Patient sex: F
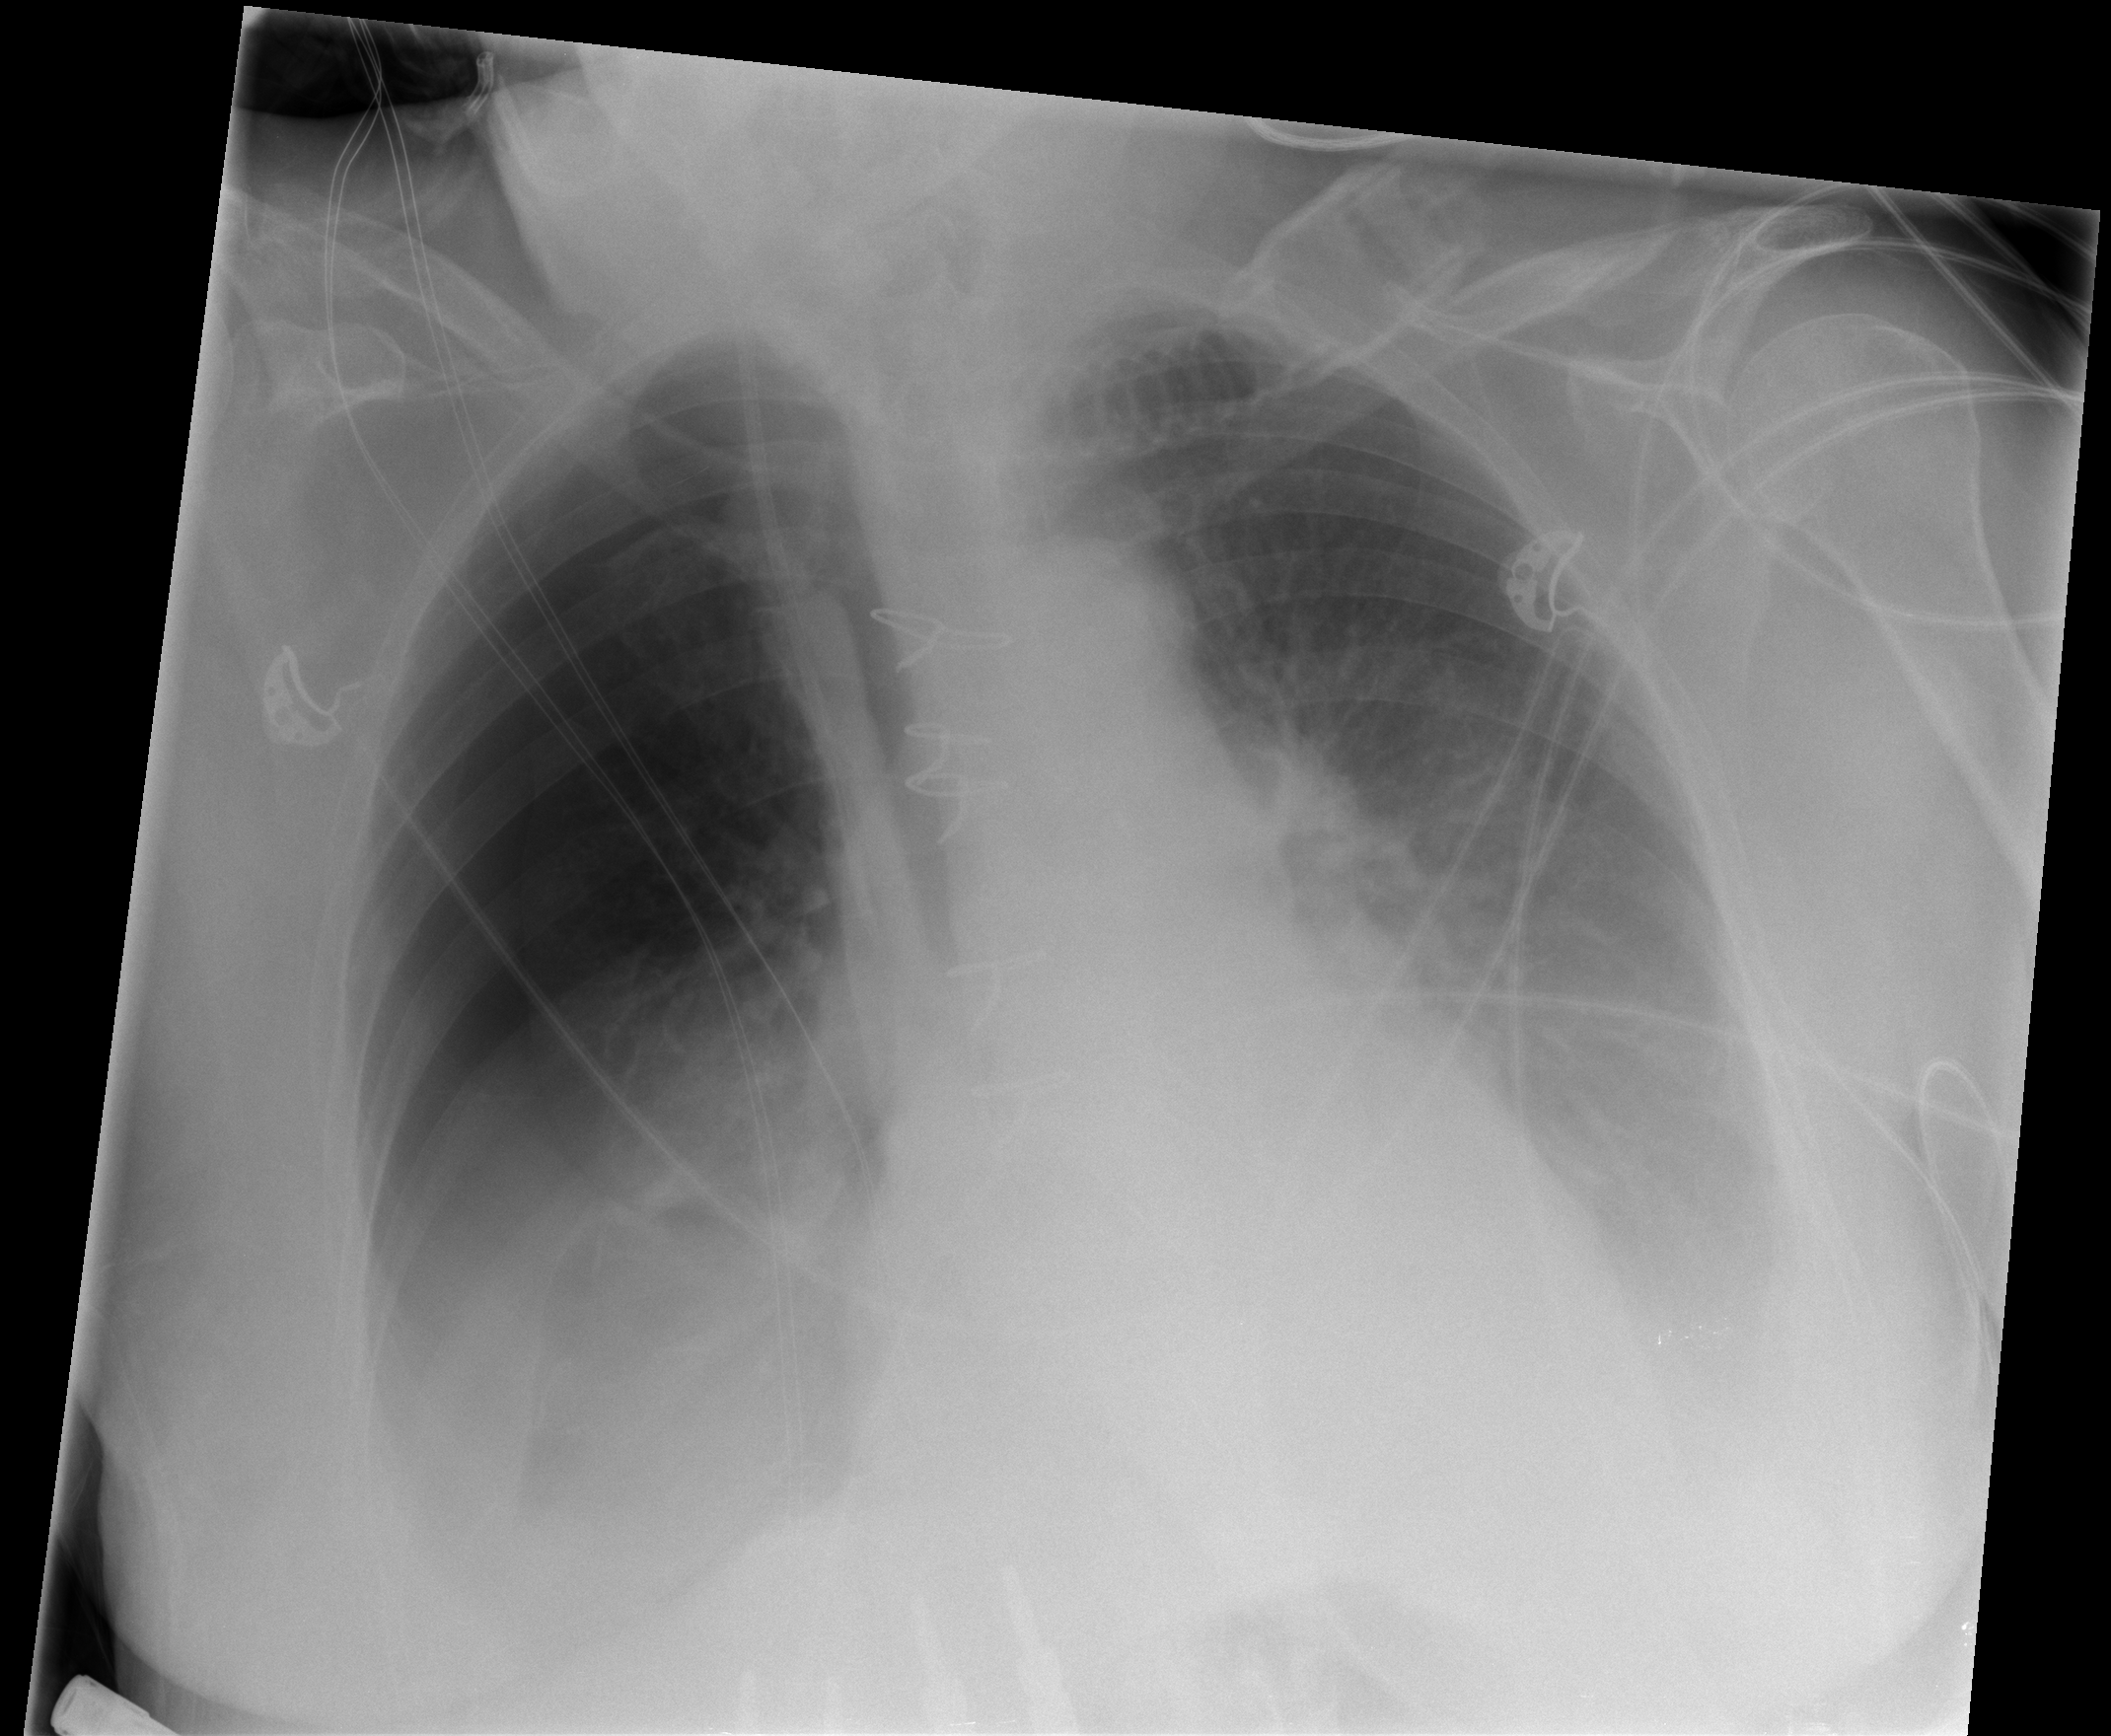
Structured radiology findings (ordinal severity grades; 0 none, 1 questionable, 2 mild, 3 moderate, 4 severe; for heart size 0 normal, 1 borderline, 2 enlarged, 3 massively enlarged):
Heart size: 2
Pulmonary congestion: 2
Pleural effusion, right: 3
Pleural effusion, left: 3
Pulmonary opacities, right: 0
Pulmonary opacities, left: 0
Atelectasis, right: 3
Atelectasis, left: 2